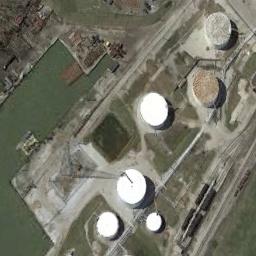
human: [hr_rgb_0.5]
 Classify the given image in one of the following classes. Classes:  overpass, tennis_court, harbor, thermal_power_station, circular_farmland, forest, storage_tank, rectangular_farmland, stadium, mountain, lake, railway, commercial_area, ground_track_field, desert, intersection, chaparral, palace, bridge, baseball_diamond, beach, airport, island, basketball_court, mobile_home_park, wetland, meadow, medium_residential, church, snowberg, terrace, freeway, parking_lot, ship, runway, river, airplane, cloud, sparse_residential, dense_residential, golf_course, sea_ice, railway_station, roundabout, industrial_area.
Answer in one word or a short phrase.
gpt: storage_tank